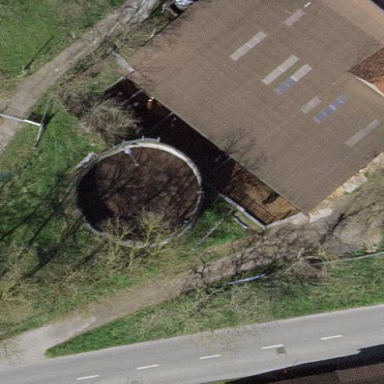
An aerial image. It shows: Building identified as silo.